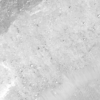
Label: not_dusty